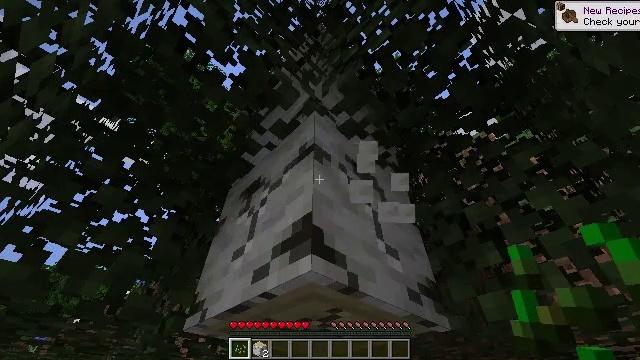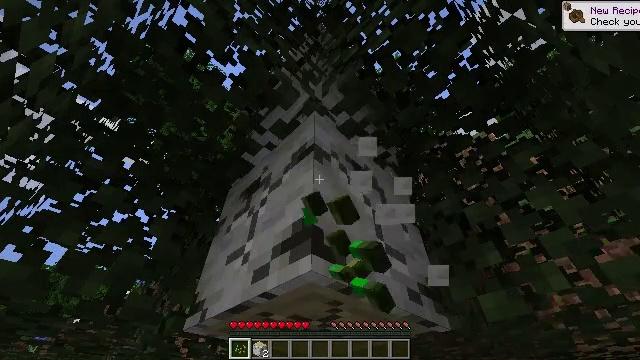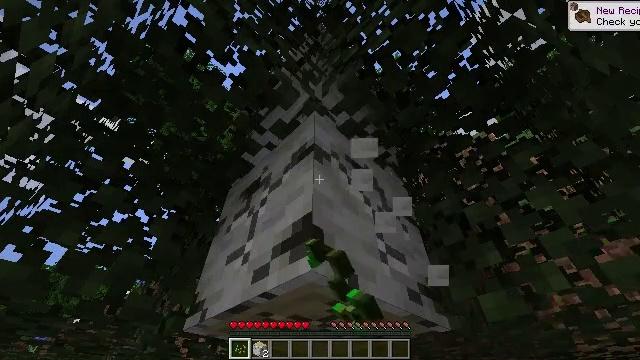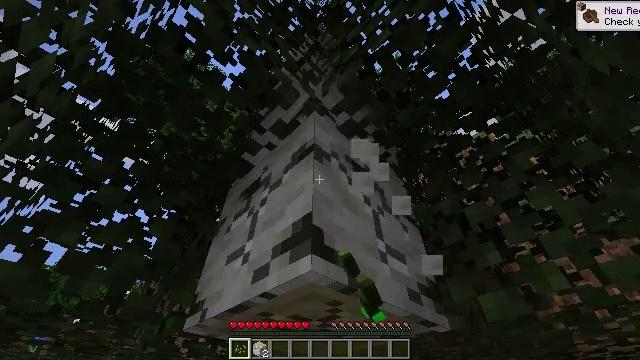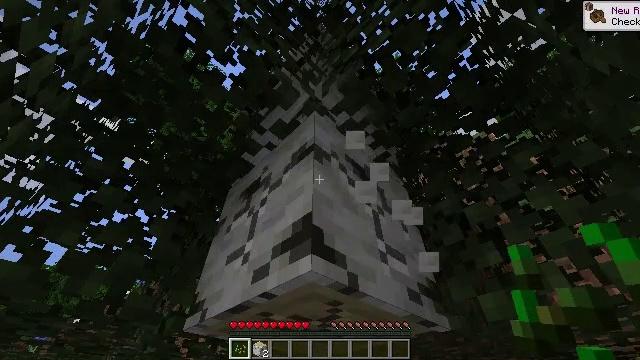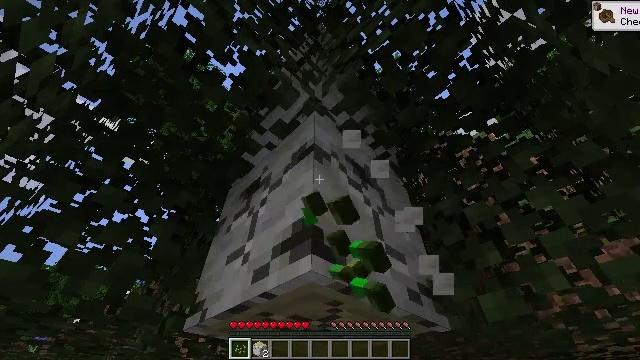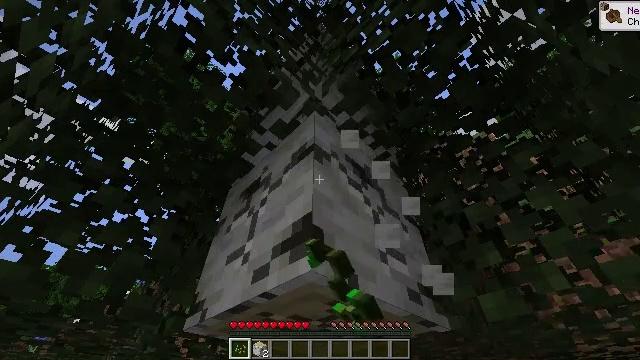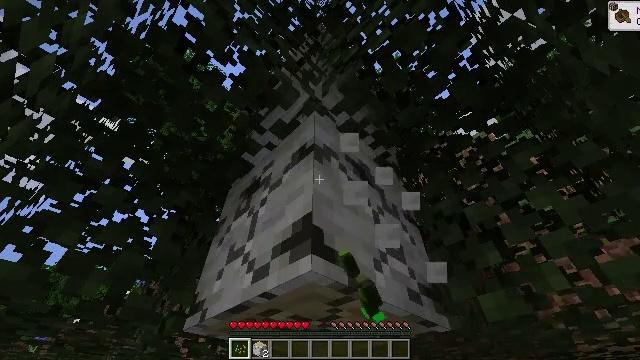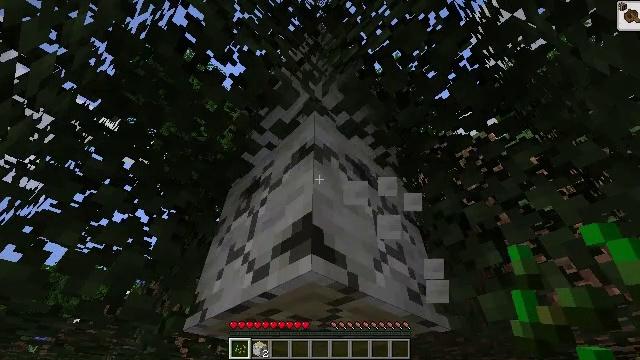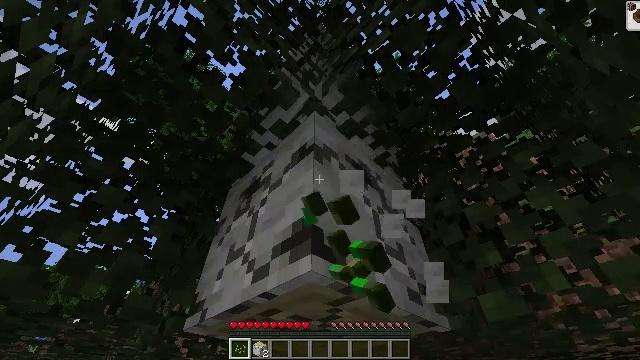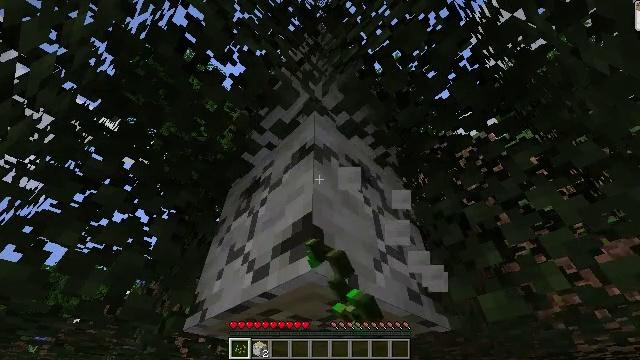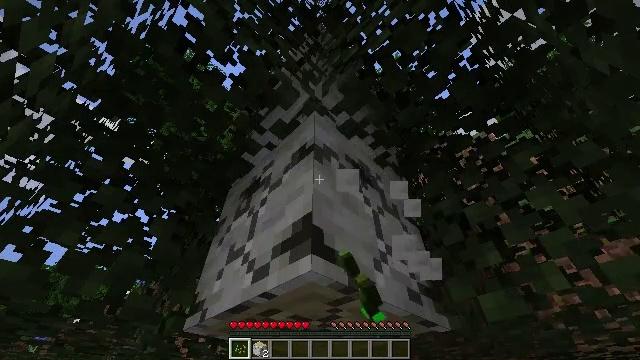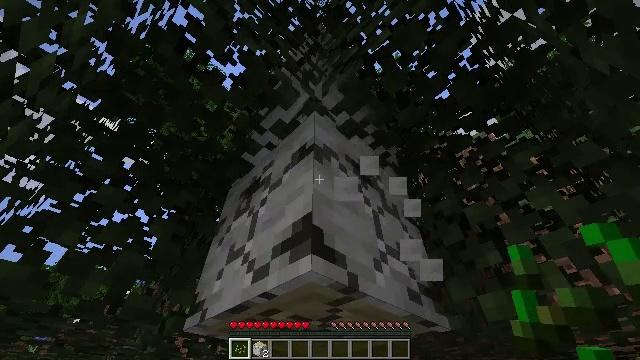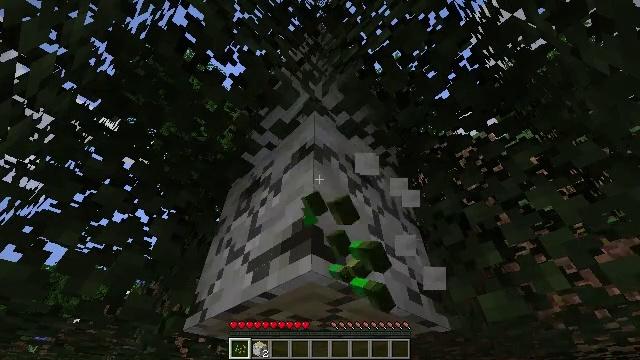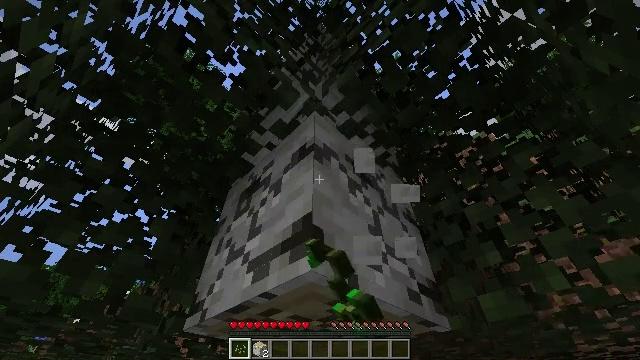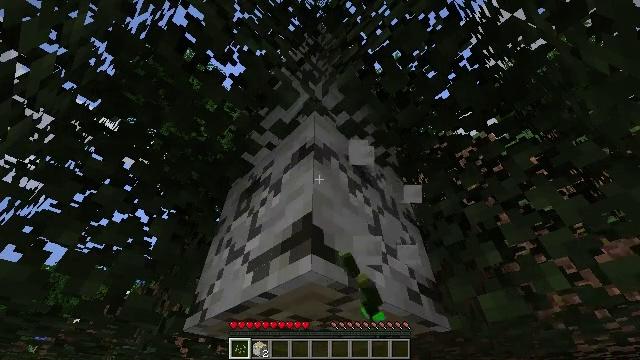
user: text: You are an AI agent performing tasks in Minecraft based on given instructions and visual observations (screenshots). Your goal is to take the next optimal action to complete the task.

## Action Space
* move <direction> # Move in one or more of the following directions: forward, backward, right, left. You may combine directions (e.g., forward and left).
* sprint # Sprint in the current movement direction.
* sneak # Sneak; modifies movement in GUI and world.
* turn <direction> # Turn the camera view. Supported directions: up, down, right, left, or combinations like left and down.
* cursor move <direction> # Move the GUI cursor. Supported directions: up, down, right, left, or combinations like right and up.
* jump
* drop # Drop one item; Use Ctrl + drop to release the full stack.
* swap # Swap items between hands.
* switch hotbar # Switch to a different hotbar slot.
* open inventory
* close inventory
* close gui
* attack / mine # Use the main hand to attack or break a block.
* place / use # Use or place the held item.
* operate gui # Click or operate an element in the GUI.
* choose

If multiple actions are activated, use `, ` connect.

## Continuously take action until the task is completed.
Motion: motion action
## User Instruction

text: Collect birch leaves from the tree.
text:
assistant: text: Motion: attack / mine
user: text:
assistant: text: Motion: attack / mine
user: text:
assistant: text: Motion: attack / mine
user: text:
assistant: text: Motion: attack / mine
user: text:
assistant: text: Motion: attack / mine
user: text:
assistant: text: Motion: attack / mine
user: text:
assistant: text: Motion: attack / mine
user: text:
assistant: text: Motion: attack / mine
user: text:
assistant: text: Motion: attack / mine
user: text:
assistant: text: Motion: attack / mine
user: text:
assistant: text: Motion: attack / mine
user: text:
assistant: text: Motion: attack / mine
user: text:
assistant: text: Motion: attack / mine
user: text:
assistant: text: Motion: attack / mine
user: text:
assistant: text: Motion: attack / mine
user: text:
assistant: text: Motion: attack / mine
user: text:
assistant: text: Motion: attack / mine
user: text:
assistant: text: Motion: attack / mine
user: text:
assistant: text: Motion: attack / mine
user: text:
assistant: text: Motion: attack / mine
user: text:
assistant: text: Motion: attack / mine
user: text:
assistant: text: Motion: attack / mine
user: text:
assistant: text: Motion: attack / mine
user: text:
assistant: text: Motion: attack / mine
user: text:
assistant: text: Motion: attack / mine
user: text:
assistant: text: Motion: attack / mine
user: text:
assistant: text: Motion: attack / mine
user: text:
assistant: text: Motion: attack / mine
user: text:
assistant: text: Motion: attack / mine
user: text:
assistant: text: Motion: attack / mine